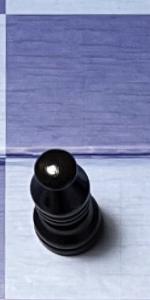
Label: Bishop_Black